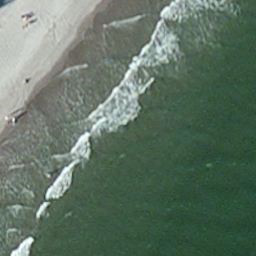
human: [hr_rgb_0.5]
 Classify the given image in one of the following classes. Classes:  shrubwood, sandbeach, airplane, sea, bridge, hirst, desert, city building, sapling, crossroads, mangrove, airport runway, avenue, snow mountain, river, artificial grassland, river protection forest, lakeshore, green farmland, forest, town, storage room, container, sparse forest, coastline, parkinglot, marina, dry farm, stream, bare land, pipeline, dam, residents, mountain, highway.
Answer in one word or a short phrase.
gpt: coastline